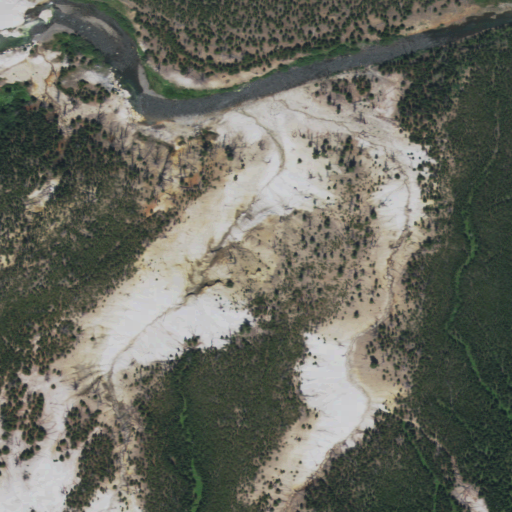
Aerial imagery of valley in Wyoming named Death Gulch containing shrub, evergreen forest, and woody wetlands